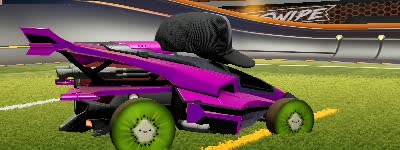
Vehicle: aftershock